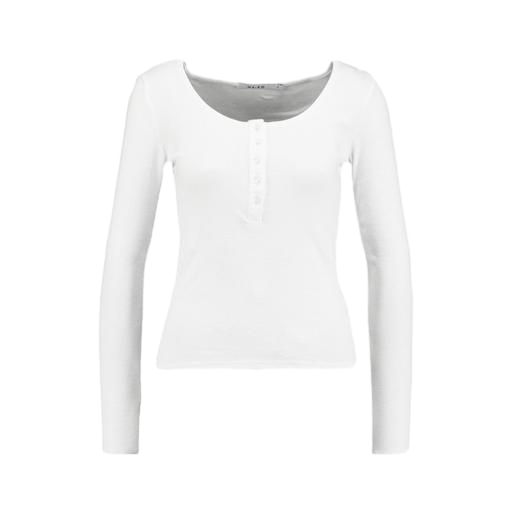
white henley long-sleeved ribbed-jersey top, long-sleeve t-shirt only macy, only white and long sleeves, white background